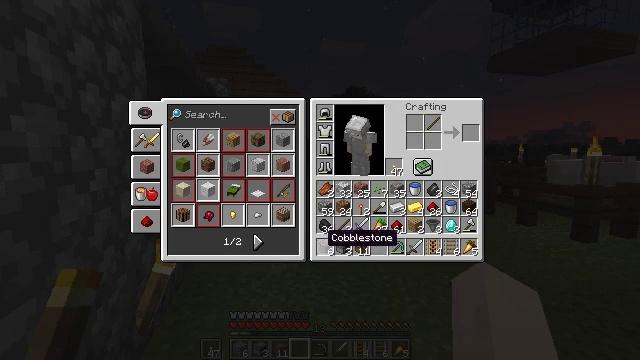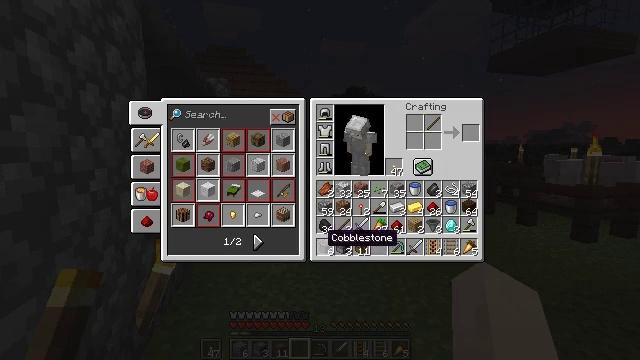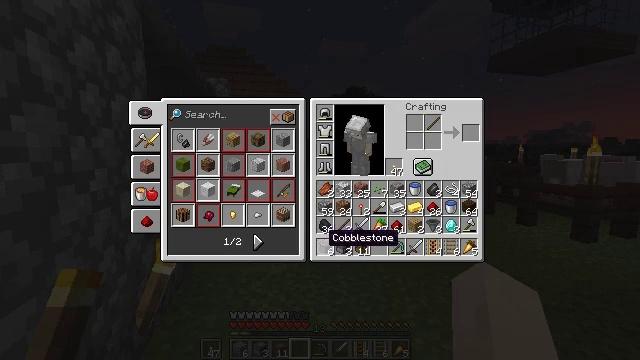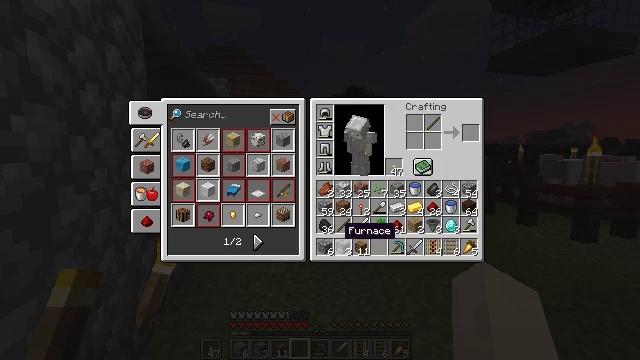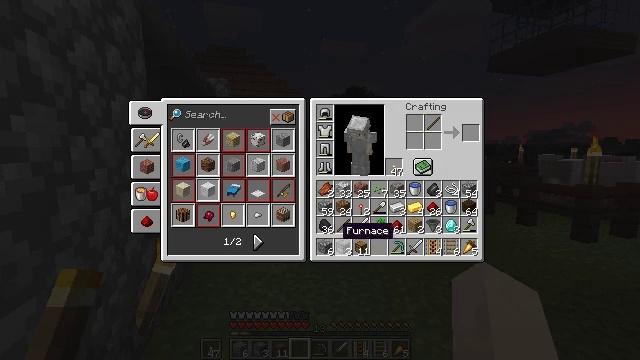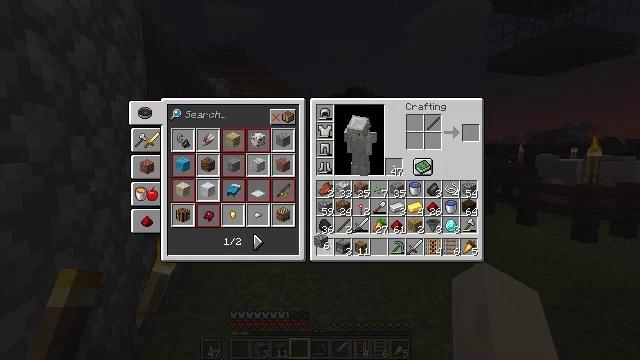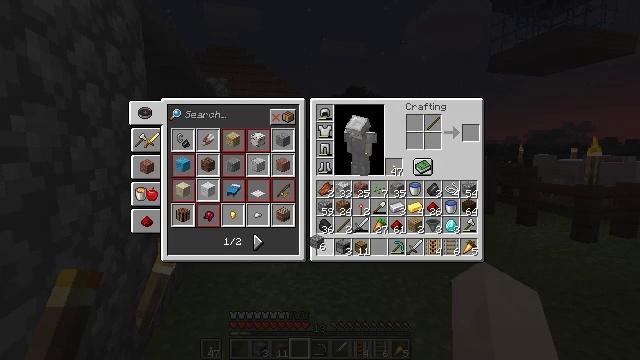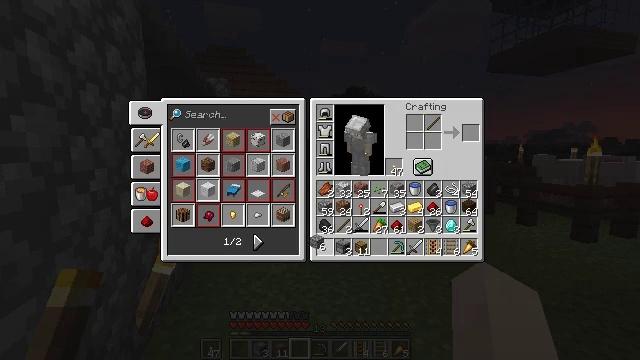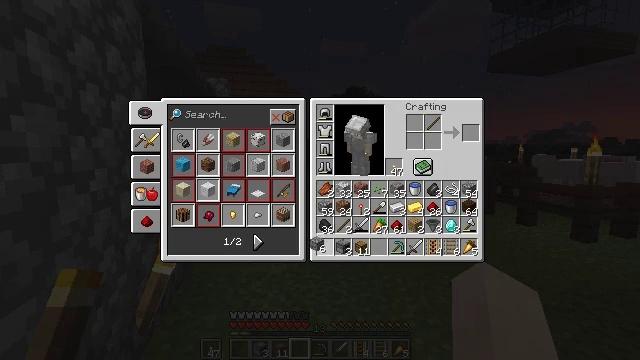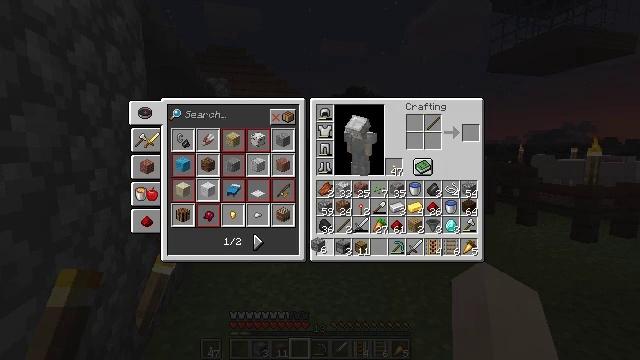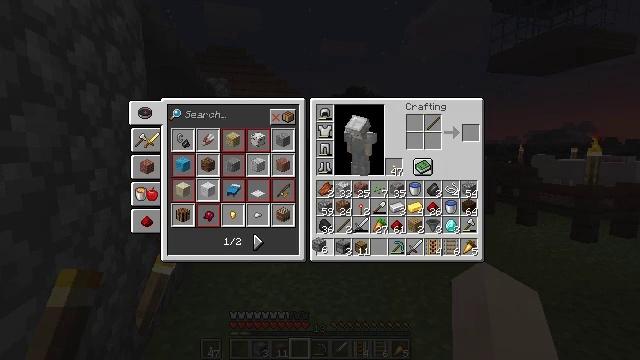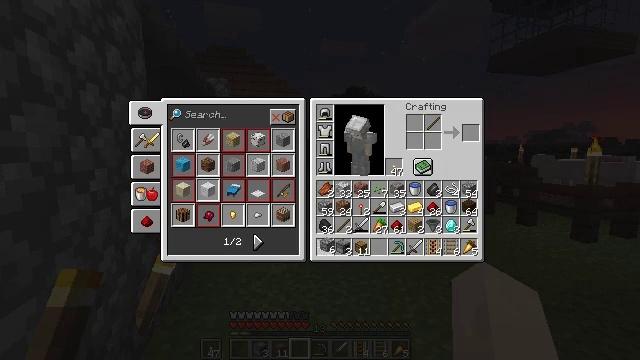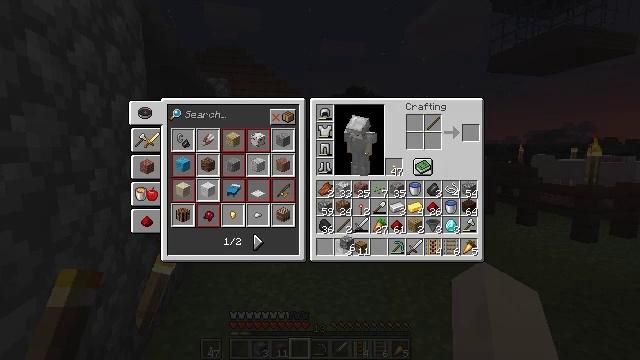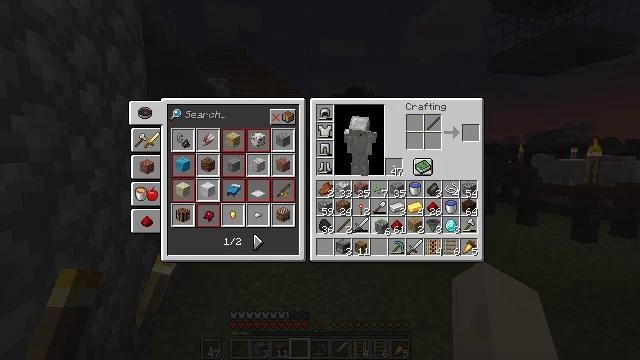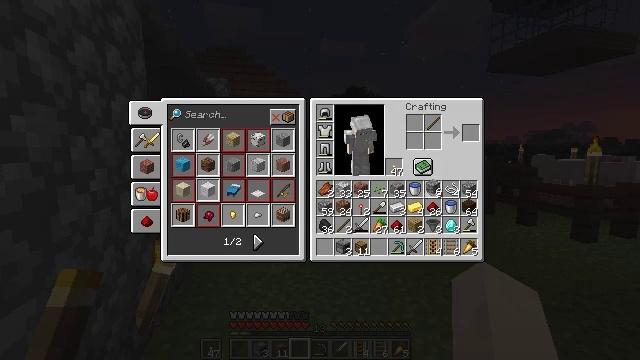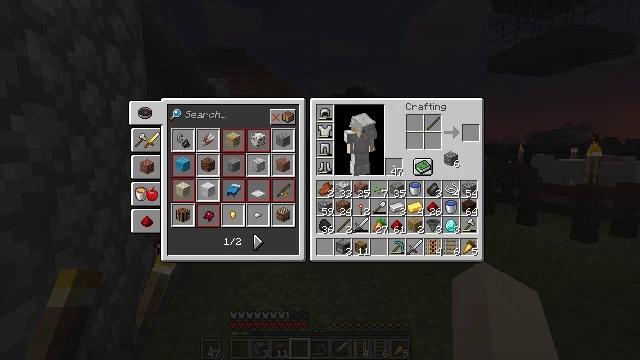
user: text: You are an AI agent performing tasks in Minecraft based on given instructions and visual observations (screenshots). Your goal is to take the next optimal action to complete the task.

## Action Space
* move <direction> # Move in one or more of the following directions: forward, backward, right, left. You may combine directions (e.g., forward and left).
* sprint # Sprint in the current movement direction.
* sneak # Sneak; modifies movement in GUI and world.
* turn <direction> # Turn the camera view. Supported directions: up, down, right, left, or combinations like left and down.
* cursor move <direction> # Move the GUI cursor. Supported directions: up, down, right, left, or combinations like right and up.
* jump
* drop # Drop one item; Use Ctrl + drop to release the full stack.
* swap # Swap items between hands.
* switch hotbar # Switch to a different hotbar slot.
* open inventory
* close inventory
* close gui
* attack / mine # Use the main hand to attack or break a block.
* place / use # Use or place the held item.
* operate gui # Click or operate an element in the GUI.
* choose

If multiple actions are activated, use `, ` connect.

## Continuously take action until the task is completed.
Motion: motion action
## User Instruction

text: Craft a lever.
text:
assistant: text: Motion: no_op
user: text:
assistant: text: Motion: no_op
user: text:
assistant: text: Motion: turn right
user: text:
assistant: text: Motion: no_op
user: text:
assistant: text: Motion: turn left, attack / mine
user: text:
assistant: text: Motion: attack / mine
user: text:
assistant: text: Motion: no_op
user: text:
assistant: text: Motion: no_op
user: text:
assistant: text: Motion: no_op
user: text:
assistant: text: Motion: no_op
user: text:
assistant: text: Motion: turn right
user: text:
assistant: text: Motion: turn right
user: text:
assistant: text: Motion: turn right and up
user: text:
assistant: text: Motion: turn right and up
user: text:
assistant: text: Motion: turn right and up
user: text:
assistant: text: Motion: turn up
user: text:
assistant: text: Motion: no_op
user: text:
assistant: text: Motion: no_op
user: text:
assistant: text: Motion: no_op
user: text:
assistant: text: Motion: turn left
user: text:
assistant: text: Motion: no_op
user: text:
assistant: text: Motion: no_op
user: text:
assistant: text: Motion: no_op
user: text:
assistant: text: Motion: no_op
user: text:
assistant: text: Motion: no_op
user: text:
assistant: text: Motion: no_op
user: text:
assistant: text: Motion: use / place
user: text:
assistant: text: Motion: use / place
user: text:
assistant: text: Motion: use / place
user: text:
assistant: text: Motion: turn left and down